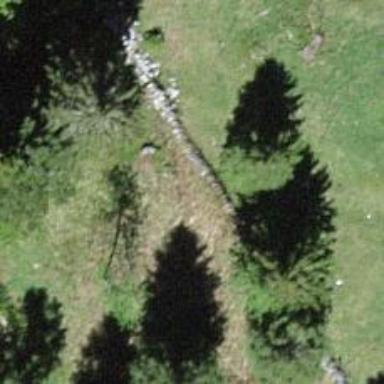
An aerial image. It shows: Wall barrier.